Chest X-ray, PA view. Patient: 26 years old, sex F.
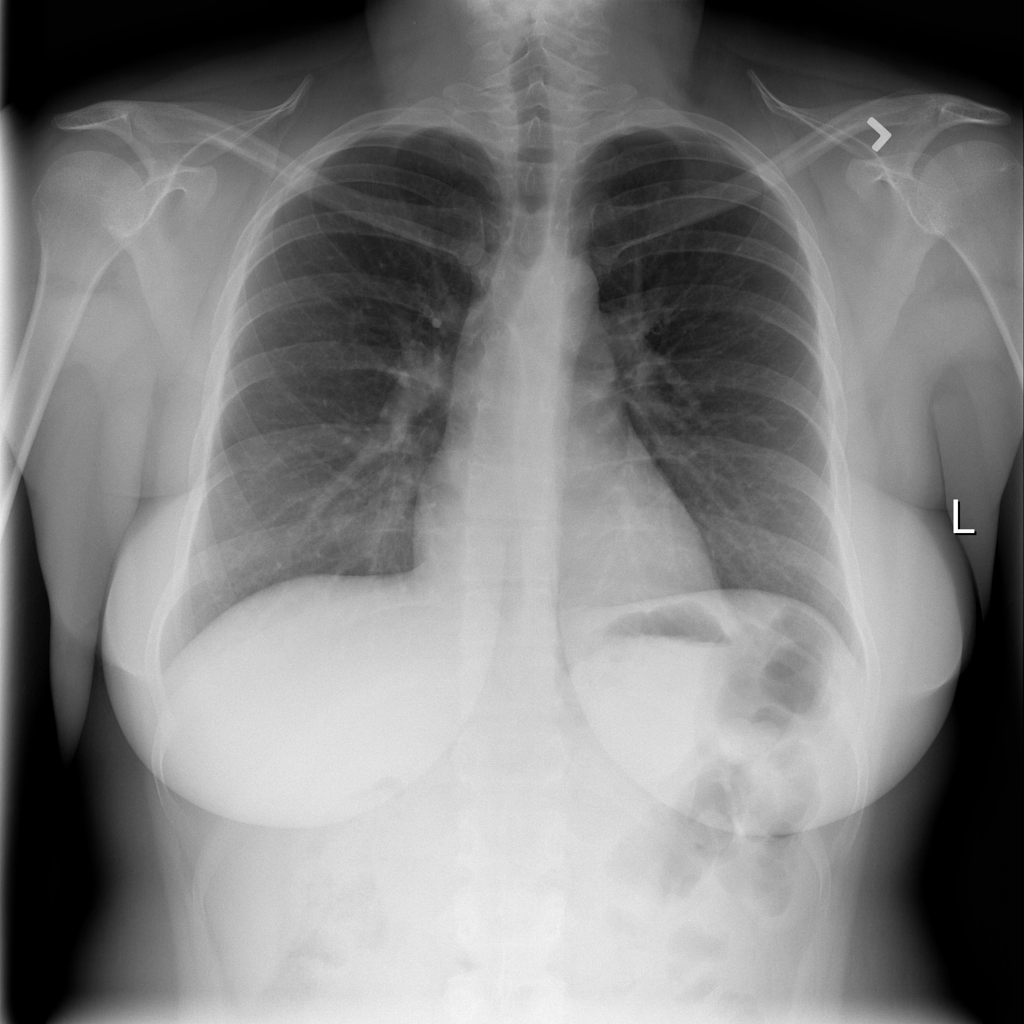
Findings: Infiltration